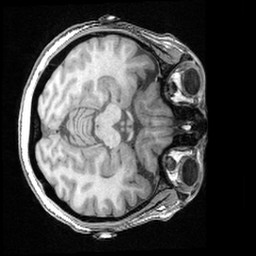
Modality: T1w
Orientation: axial
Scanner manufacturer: ge
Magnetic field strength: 3 T
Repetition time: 0.008368 s
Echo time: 0.00326 s